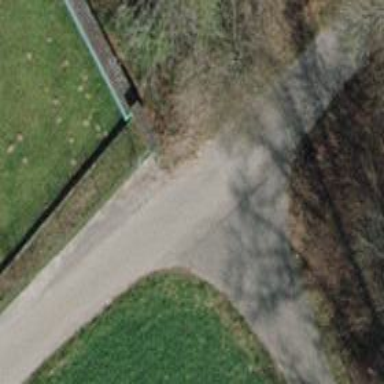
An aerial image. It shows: Asphalt track with grade1 track type mainly used by agricultural motorcars.